Interaction volume radius: 10 \u00c5
Interaction volume height: 35 \u00c5
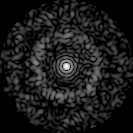
Disorder parameter: 0.852